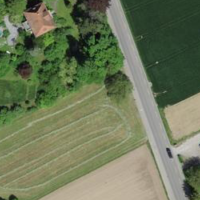
EUNIS habitat code: 52
Species observed at this site:
Cornus sanguinea